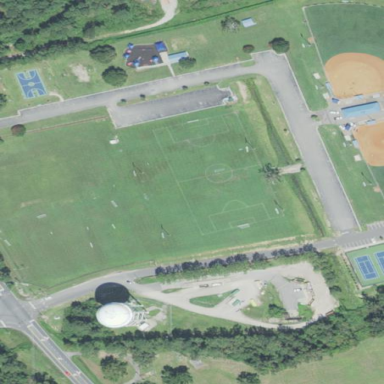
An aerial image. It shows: American football pitch for leisure and sport activities.